Question: I am actually trying to create a student database and I need my table to be something of this type

In the above picture the date is something like a super-column name to columns-A,B,C,D which are subject names.
My data will be inserted in those A,B,C,D columns.
My final aim is to access attendance in all subjects based on the date.
Something like:-
'''
select 27-01-2020 from 'table-name';
'''
the above query should give me the attendance in all subjects on 27-01-2020 date
Is there any way to create such a table or similar to this one?
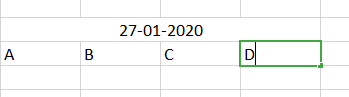
Answer: Assuming you have a table for the students and a table for the subjects, you could use a third table, representing the attendance of the students to the different subjects.
Such table will have a date, a reference to the subject, a reference to the student and an attendance column, possibly of type boolean, denoting if the student was present during that day at that subject. You may also add a slot, in case there are more than one hour of lecture for a subject on that day (but this is up to you and your needs).
There should also be a uniqueness constraint on the tuple (date, student, subject), so that there cannot be a student present at two different lectures the same day (unless you use the slot, to which the uniqueness constraint should also span).